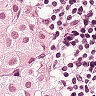
Metastatic tissue present: yes